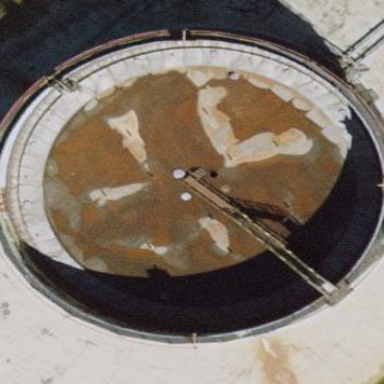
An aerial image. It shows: Storage tank which is man-made.